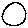
Label: circle